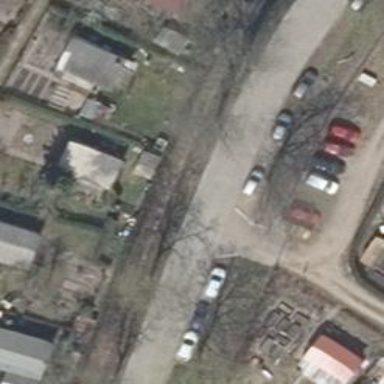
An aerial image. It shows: Residential road.